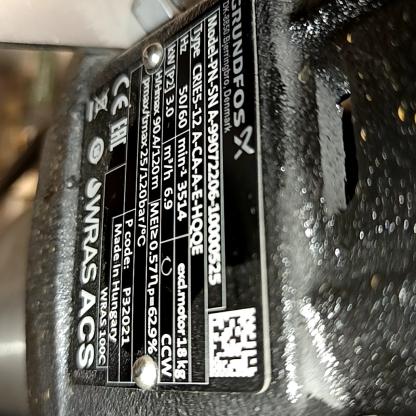
Klasa: tabliczka-znamionowa